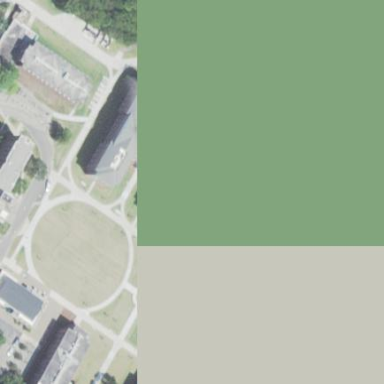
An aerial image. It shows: University building.